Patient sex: M
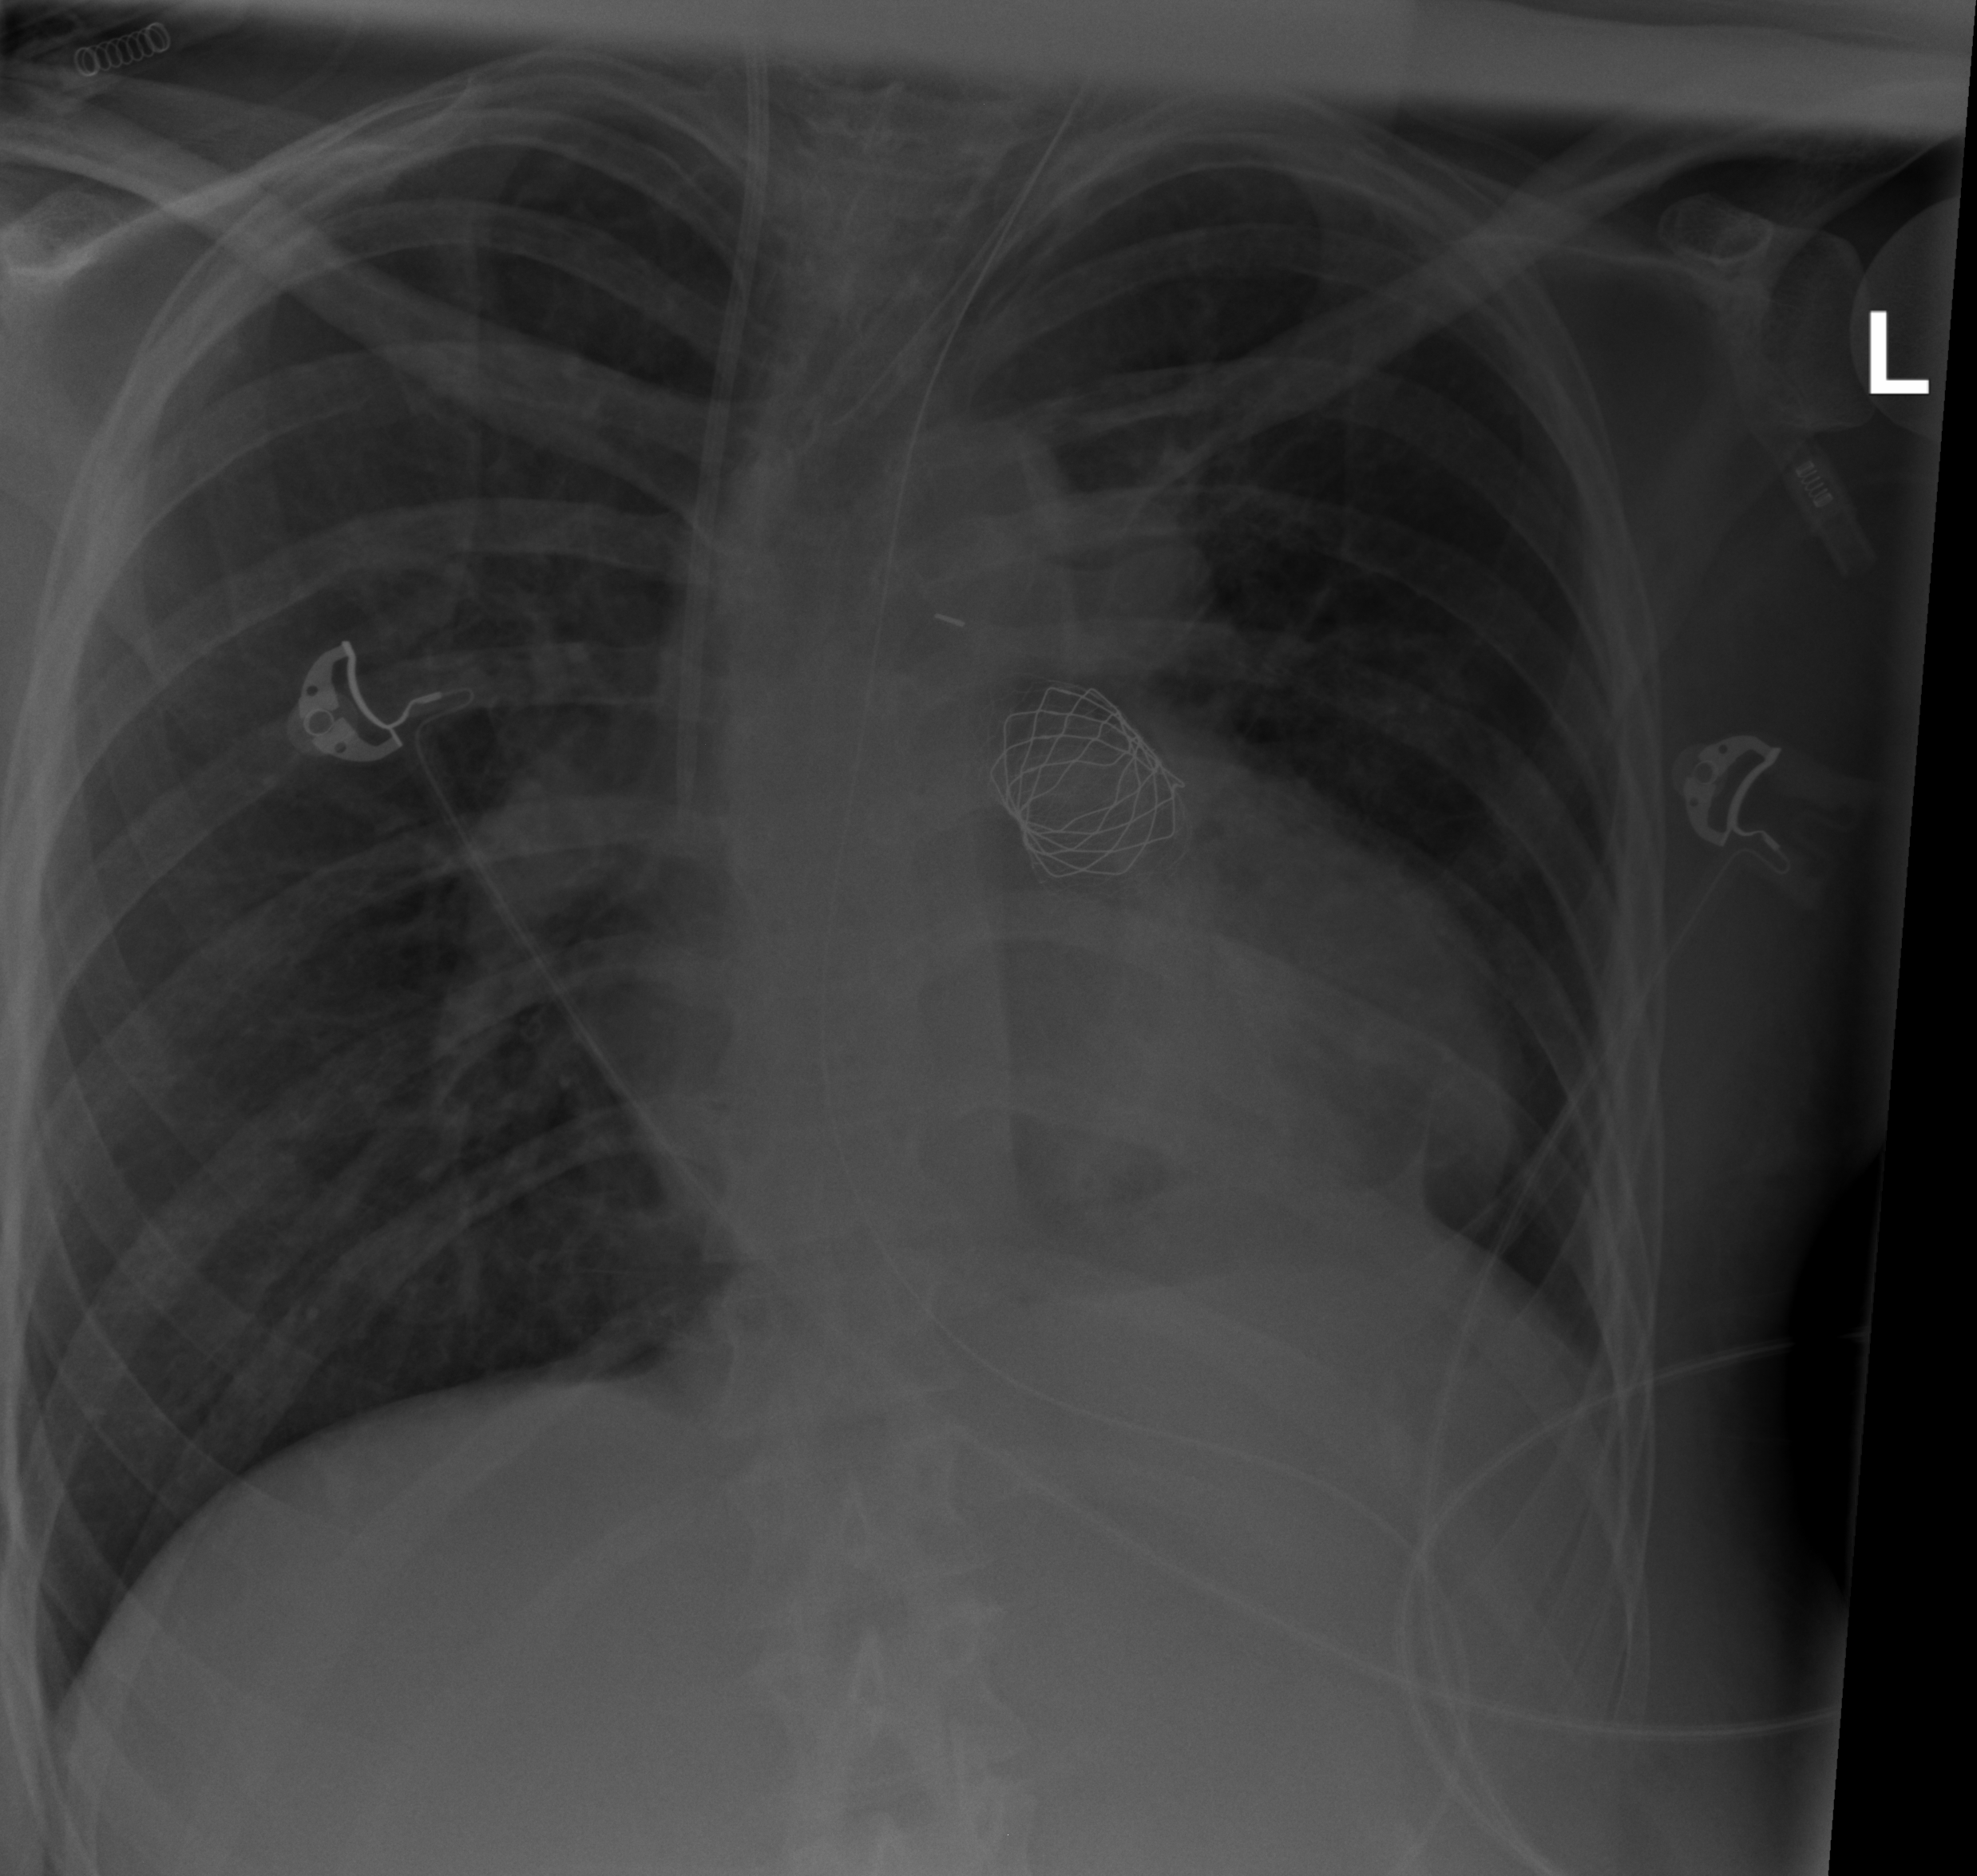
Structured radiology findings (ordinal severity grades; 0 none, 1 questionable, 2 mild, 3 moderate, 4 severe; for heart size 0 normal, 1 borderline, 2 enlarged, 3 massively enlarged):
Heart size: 2
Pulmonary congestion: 0
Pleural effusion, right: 0
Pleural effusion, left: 1
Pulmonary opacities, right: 0
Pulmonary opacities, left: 1
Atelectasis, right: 0
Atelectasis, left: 2